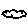
Label: cloud